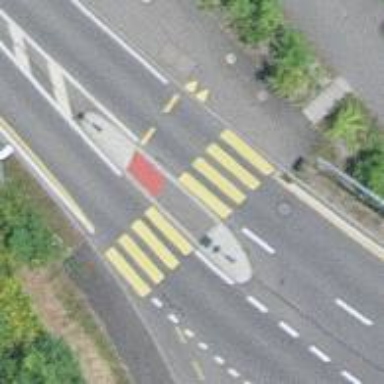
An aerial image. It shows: Marked zebra crossing with island in the middle.